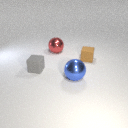
small brown rubber cube in front of large red metal sphere